Question: I am trying to pass data from one controller to another (without doing any type of animation or segue) to populate a table with an array. Populating the table is not an issue as I have been able to do that, but getting the data to the controller with the tableview has proven to be impossible.
I've been trying to figure out how to do this for the last 4 days. I've read through tons of helpful posts including: <URL>, with absolutely no luck. I'm fairly new to iOS dev so maybe I'm just completely overlooking something that should be simple.
I am using SWRevealViewController for the sidebar.
'''
- (void)webViewDidFinishLoad:(UIWebView *)webView
{
NSString *html = [webView stringByEvaluatingJavaScriptFromString:
@"document.getElementById('json-ios').innerHTML"];
NSData *jsonData = [html dataUsingEncoding:NSUTF8StringEncoding];
NSError *e;
NSDictionary *dict = [NSJSONSerialization JSONObjectWithData:jsonData options:nil error:&e];
NSArray *jsonArray = [dict objectForKey:@"results"];
// This is where I would like to pass jsonArray to my sidebar to populate a table (SidebarViewController) each time the page loads
.....
'''

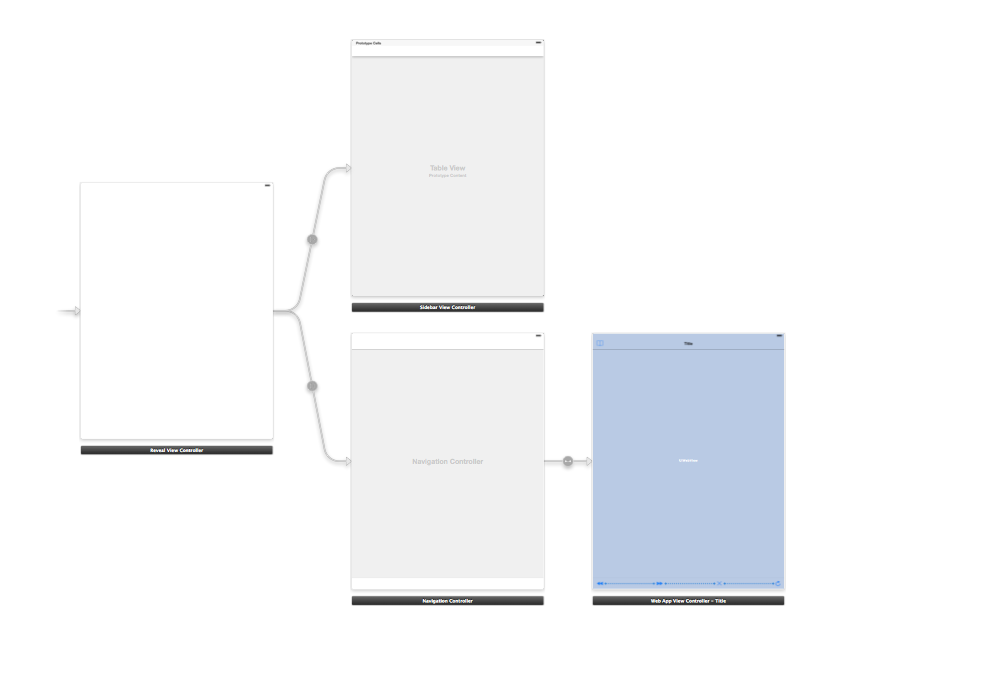
Answer: try using NSNotification or Singleton
NSNotification:
'''
@implementation TestClass
- (void) dealloc
{
// If you don't remove yourself as an observer, the Notification Center
// will continue to try and send notification objects to the deallocated
// object.
[[NSNotificationCenter defaultCenter] removeObserver:self];
[super dealloc];
}
- (id) init
{
self = [super init];
if (!self) return nil;
// Add this instance of TestClass as an observer of the TestNotification.
// We tell the notification center to inform us of "TestNotification"
// notifications using the receiveTestNotification: selector. By
// specifying object:nil, we tell the notification center that we are not
// interested in who posted the notification. If you provided an actual
// object rather than nil, the notification center will only notify you
// when the notification was posted by that particular object.
[[NSNotificationCenter defaultCenter] addObserver:self
selector:@selector(receiveTestNotification:)
name:@"TestNotification"
object:nil];
return self;
}
- (void) receiveTestNotification:(NSNotification *) notification
{
// [notification name] should always be @"TestNotification"
// unless you use this method for observation of other notifications
// as well.
if ([[notification name] isEqualToString:@"TestNotification"])
NSLog (@"Successfully received the test notification!");
}
@end
'''
... somewhere else in another class ...
'''
- (void) someMethod
{
// All instances of TestClass will be notified
[[NSNotificationCenter defaultCenter]
postNotificationName:@"TestNotification"
object:self];
}
'''
<URL>
Singleton:
The standard way of creating a singleton is like...
Singleton.h
'''
@interface MySingleton : NSObject
+ (MySingleton*)sharedInstance;
@end
'''
Singleton.m
'''
#import "MySingleton.h"
@implementation MySingleton
#pragma mark - singleton method
+ (MySingleton*)sharedInstance
{
static dispatch_once_t predicate = 0;
__strong static id sharedObject = nil;
//static id sharedObject = nil; //if you're not using ARC
dispatch_once(&predicate, ^{
sharedObject = [[self alloc] init];
//sharedObject = [[[self alloc] init] retain]; // if you're not using ARC
});
return sharedObject;
}
@end
'''
<URL>
P.S.There is no way singleton won't work.
Singleton is like a static object. You would want to save data here that will be accessible by the whole app without much changes in code.(Its like a global object) whereas NSNotification is self explanatory and googlable